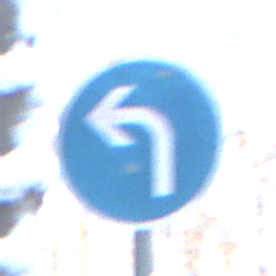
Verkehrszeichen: VorgeschriebeneFahrtrichtungLinks
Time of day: MorningAfternoon
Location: Outdoor (Nature)
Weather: Clear
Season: Winter
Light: Natural